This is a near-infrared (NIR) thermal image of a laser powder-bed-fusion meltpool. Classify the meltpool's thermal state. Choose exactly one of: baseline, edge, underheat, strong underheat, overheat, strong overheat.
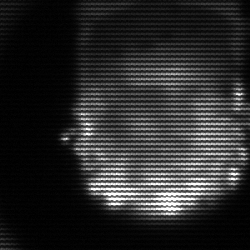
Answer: baseline